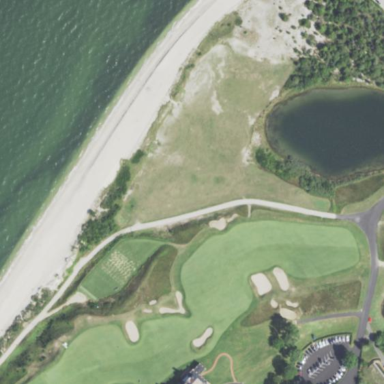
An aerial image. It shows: Grassy area designated for driving range golf.